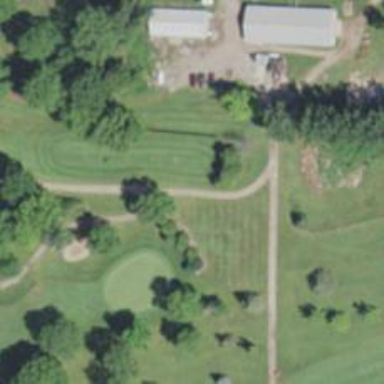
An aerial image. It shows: Golf cartpath that is also road path.